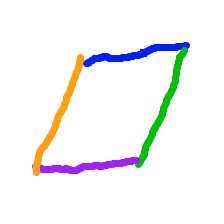
Shape: parallelogram